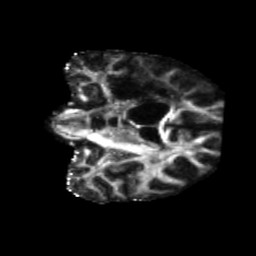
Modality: FA
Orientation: coronal
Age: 60
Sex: male
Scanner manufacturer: siemens
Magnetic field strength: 3 T
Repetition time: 5.47 s
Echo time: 0.0854 s